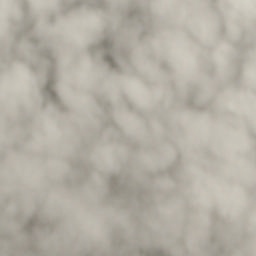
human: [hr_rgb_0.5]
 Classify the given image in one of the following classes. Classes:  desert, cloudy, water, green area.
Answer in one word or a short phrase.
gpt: cloudy